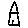
Label: house